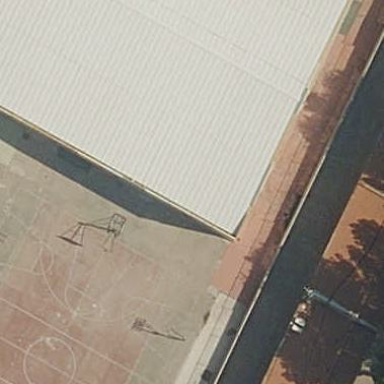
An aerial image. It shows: Basketball court located in leisure land pitch.